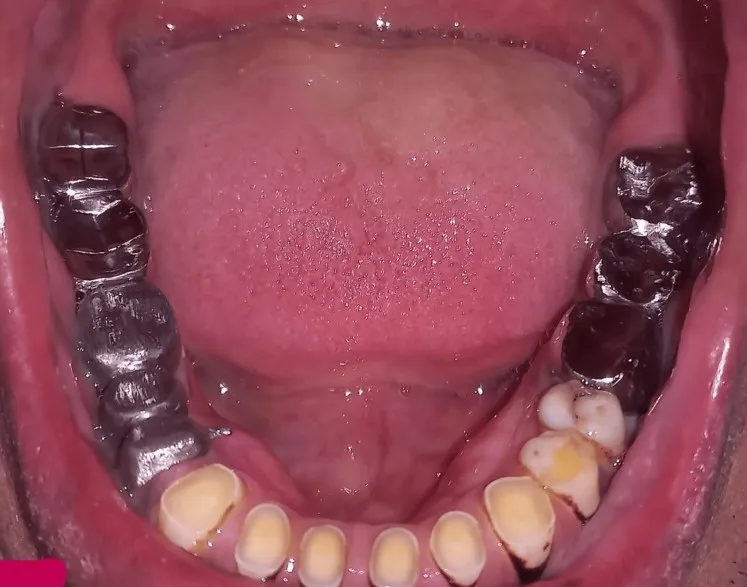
Metal try-in in the patient.
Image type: radiology (ct)